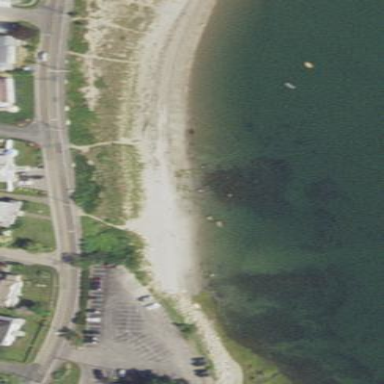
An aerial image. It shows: Sandy beach.